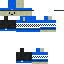
A male human skin with medium skin, wearing brown long hair dressed in a blue hoodie and blue pants, featuring a closed mouth.